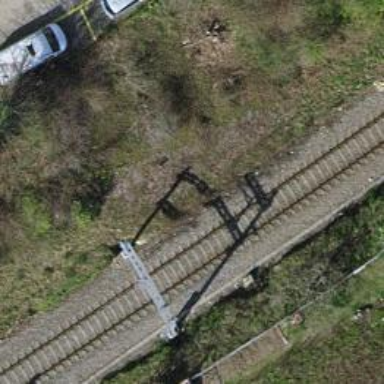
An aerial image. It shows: Railway track with contact lines for electrification.